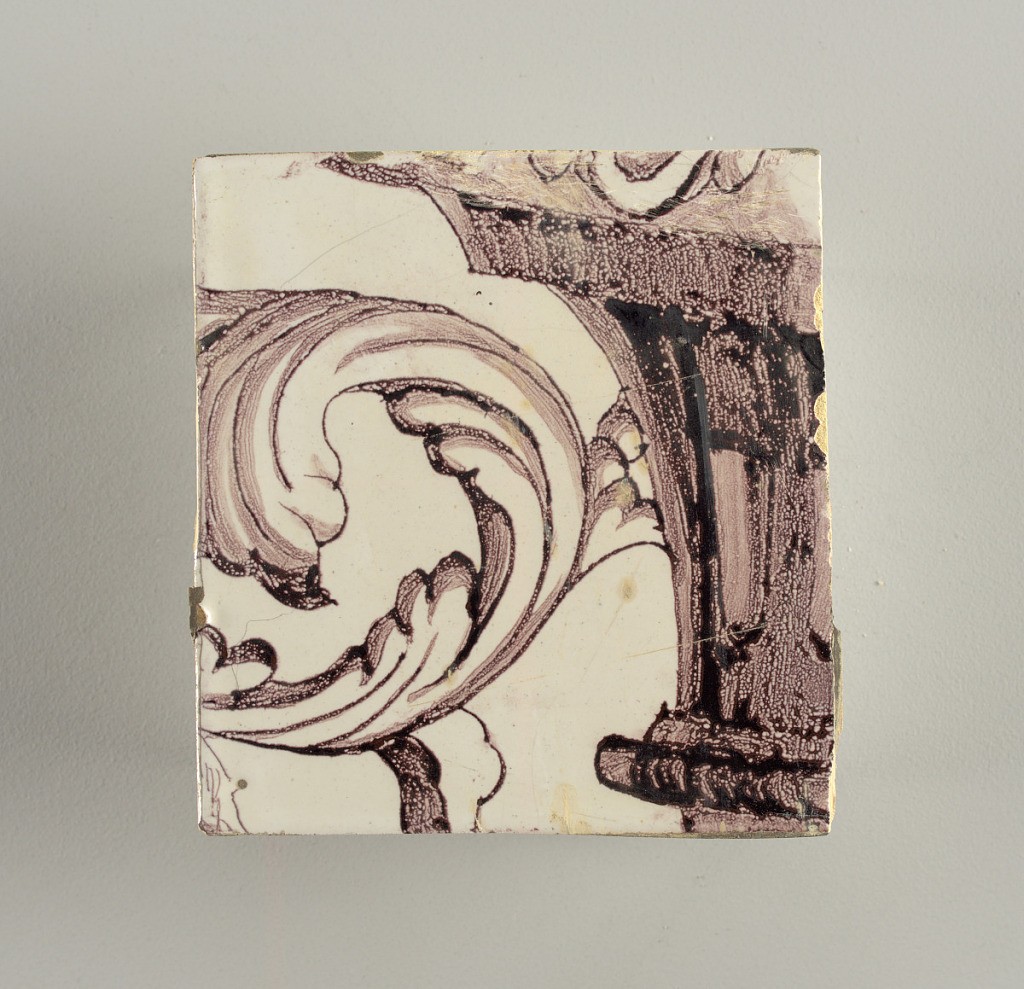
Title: Wall facing
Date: ca. 1725
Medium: Tin-glazed earthenware, underglaze
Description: Horizontal rectangle.  Thirty-seven tiles wide and twenty-one high with opening for door or window nineteen and one-half tiles high and twelve wide.  To left and right of opening, centered canopy above. Left, woman representing Hope, right, a sculputure urn.  Centered above opening, a mascaron.  Arabesque design of foliage.